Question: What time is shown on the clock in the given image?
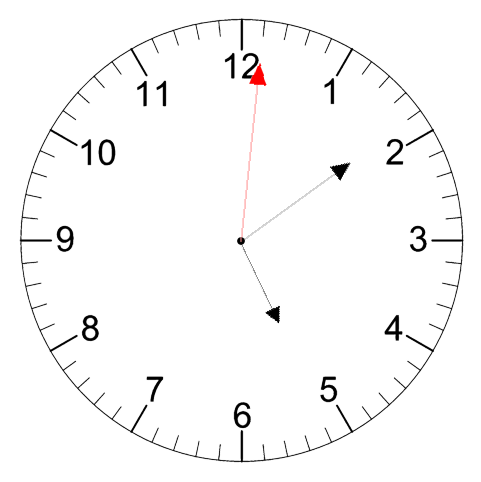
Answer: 05:09:01